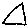
Label: triangle